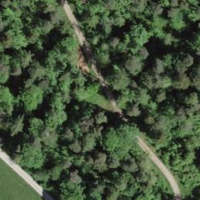
EUNIS habitat code: 43
Species observed at this site:
Euphorbia cyparissias
Ajuga reptans